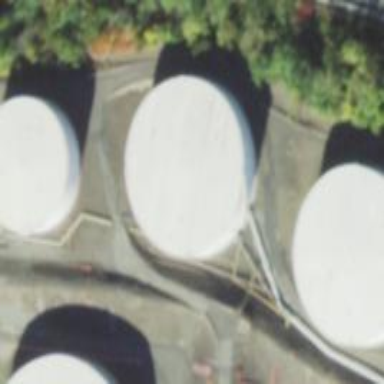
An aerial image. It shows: Storage tank building.